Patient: sex M, age 57
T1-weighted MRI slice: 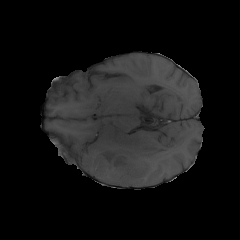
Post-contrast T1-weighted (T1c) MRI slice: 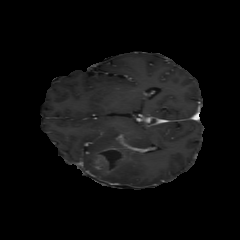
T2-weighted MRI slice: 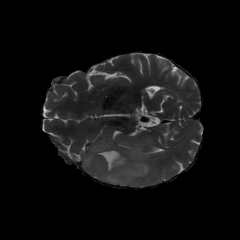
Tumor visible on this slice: yes
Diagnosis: Glioblastoma, IDH-wildtype
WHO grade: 4